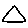
Label: triangle